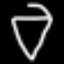
Label: diamond